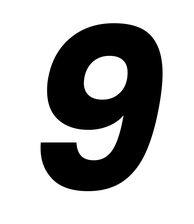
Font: Poppins-BoldItalic